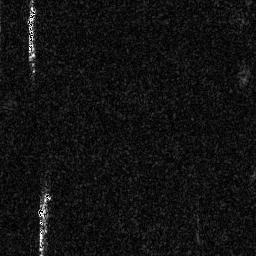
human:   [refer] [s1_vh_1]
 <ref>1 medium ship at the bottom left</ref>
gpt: <box>[[13, 74, 19, 98, 0]]</box>